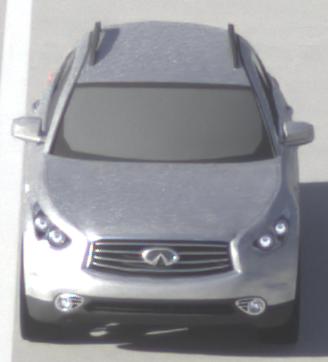
Make: Infiniti
Model: FX 37
Detailed model: FX (S51)
Model produced from: 2012/07
Model produced until: 2013/10
Doors: 5
Color: white
Road condition: dry road
Daytime: morning or afternoon
Contrast: high contrast